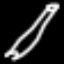
Label: pencil